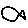
Label: fish